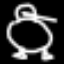
Label: frog